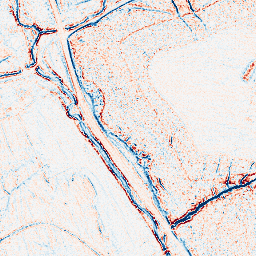
Category: edge_preserving
Decomposition family: bilateral
Decomposition parameters: d: 5
sigma_color: 75
sigma_space: 150
Upsampling method: bilinear
Upsampling parameters: scale: 8
Upsampling scale: 8